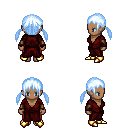
a pixel art fantasy rpg character, female body template, human, dark skin, red robe, red pants, white cyan twin-tailed hairstyle, cloth bracers, gold boots, four views (front, back, left, right), 2x2 character sprite sheet, small pixel art, hard edges, no anti-aliasing